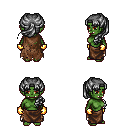
a pixel art fantasy rpg character, female body template, orc, green skin, brown tattered cape, robe skirt, gray princess hairstyle, gold gloves, four views (front, back, left, right), 2x2 character sprite sheet, small pixel art, hard edges, no anti-aliasing